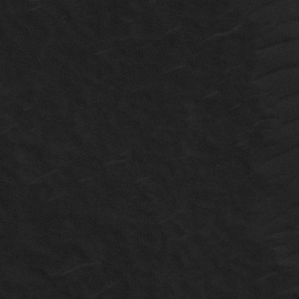
Label: non_frost